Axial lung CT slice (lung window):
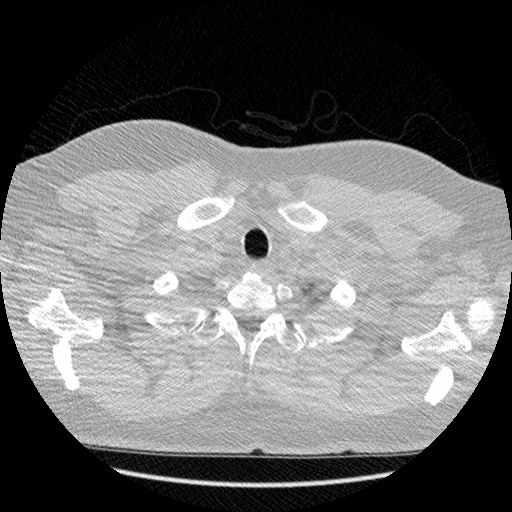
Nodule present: no